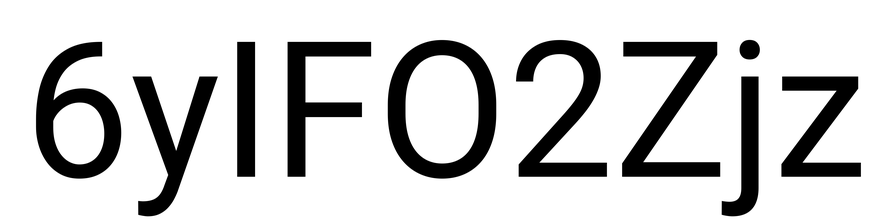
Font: Roboto_Regular